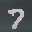
Label: 7